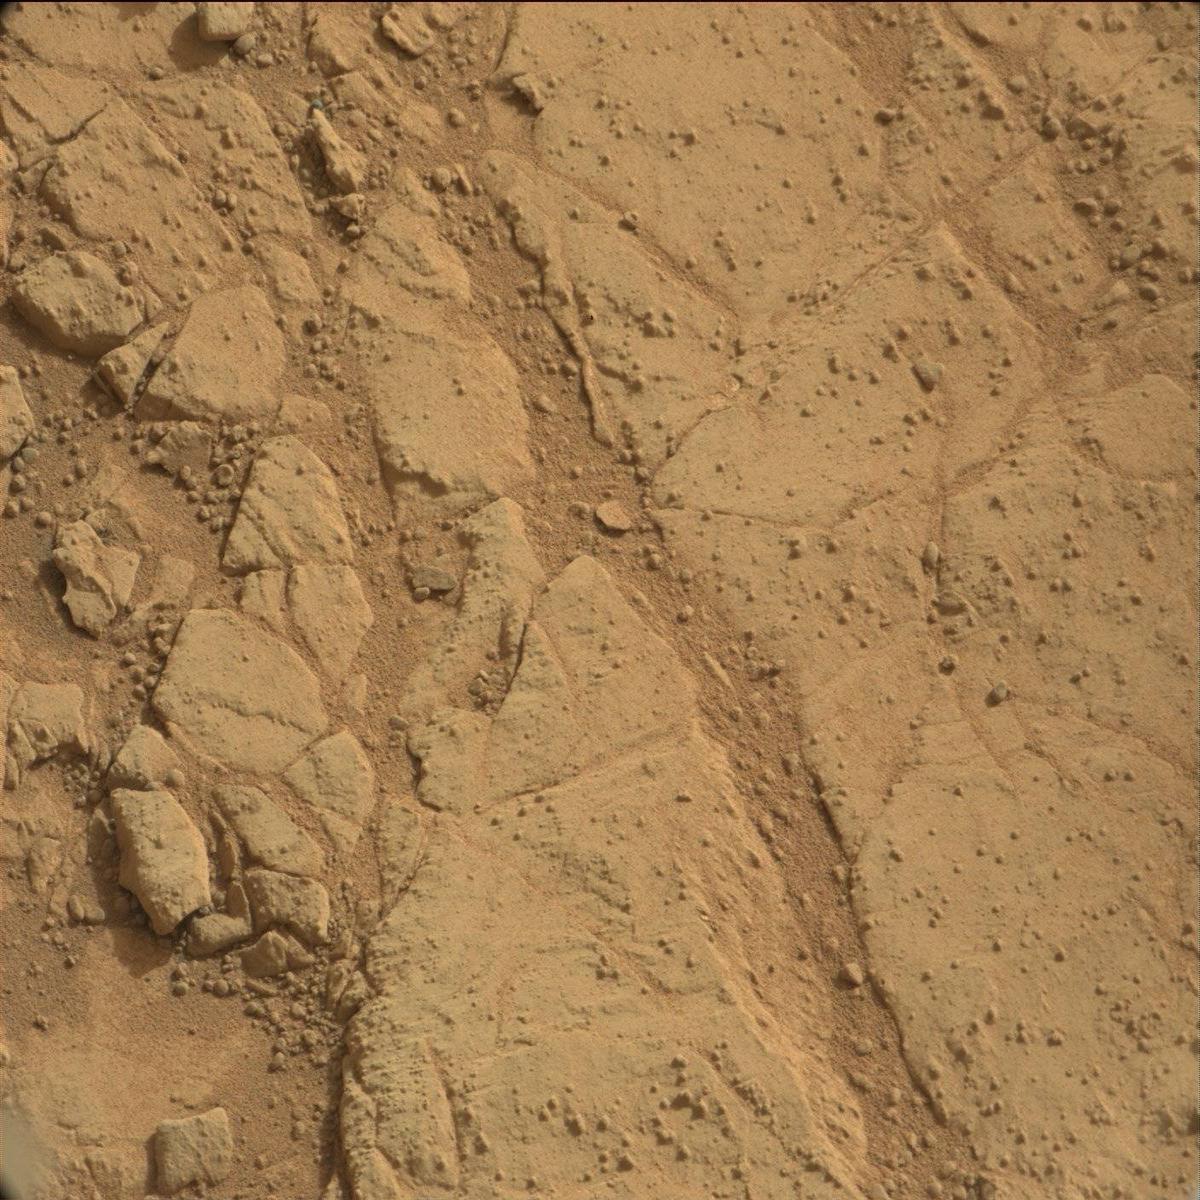
Terrain classes present: Bedrock, Rock, Sand / Soil